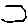
Label: hexagon